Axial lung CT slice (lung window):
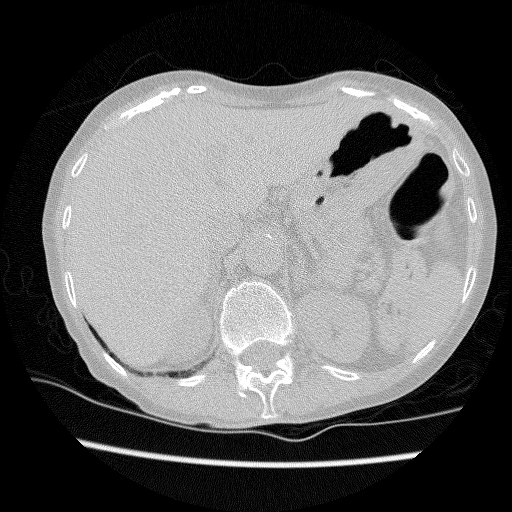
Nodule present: no